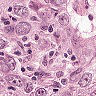
Metastatic tissue present: yes